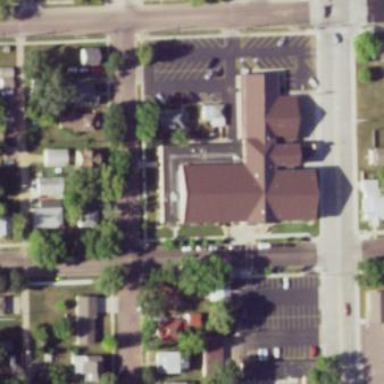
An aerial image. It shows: Building that is place of worship.